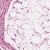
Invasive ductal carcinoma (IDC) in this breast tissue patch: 0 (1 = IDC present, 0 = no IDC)